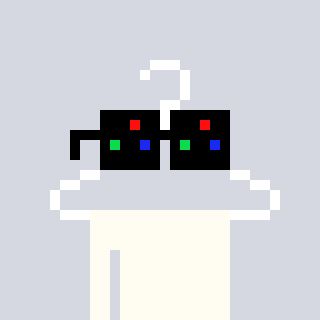
a pixel art character with square black sunglasses, a hanger-shaped head and a red-colored body on a cool background